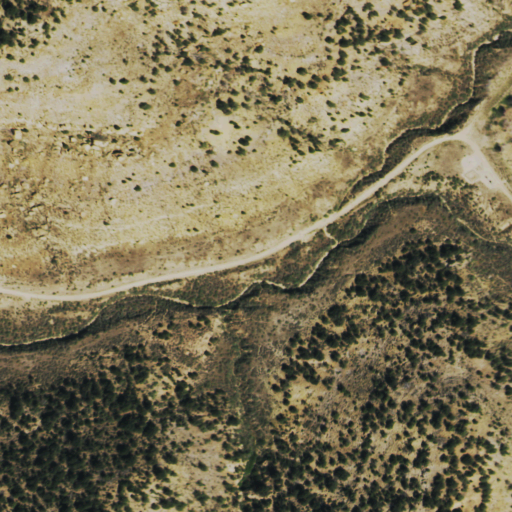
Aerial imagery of valley in Colorado named Right Fork Cow Canyon containing shrub and evergreen forest